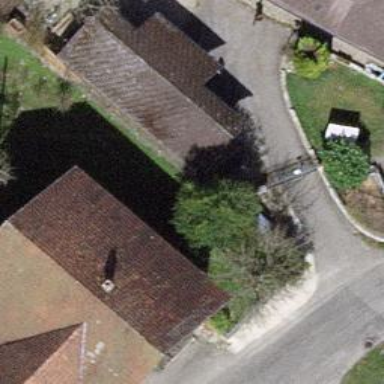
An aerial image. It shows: Garage building.